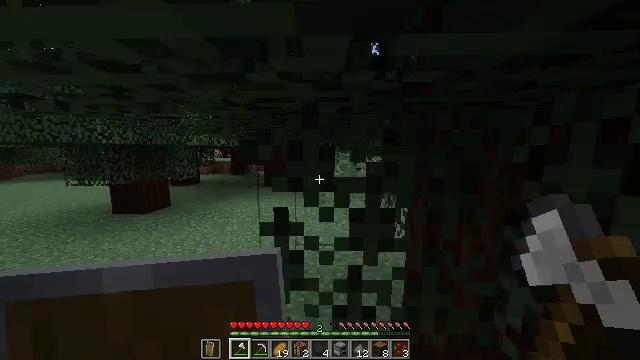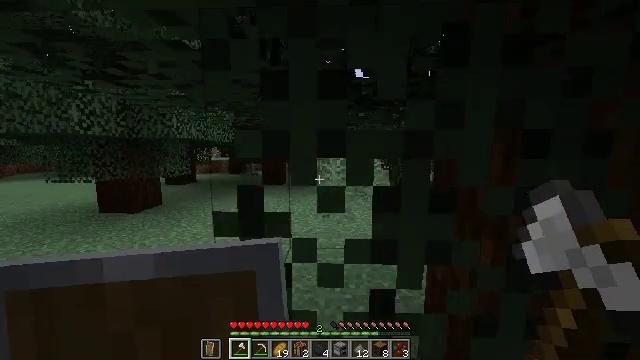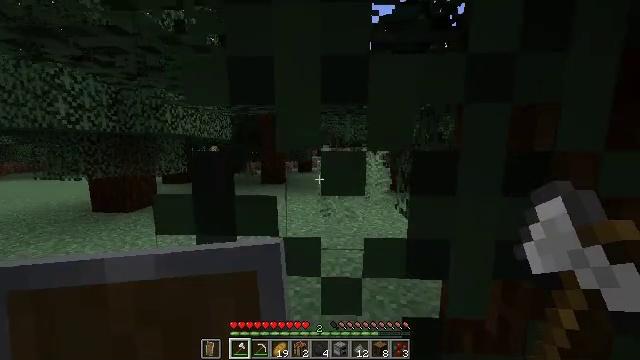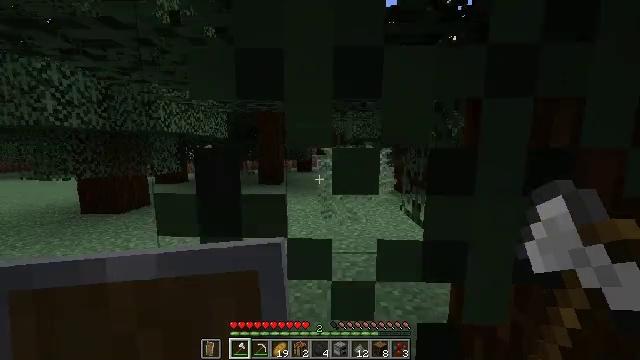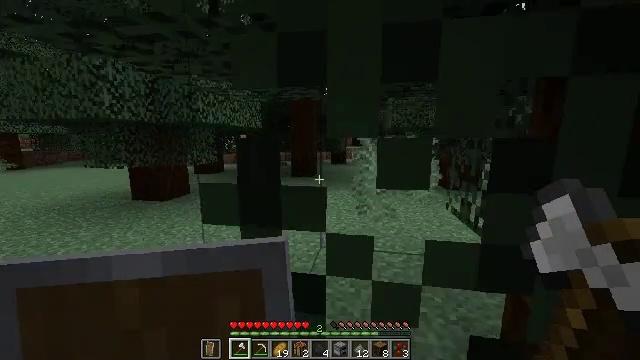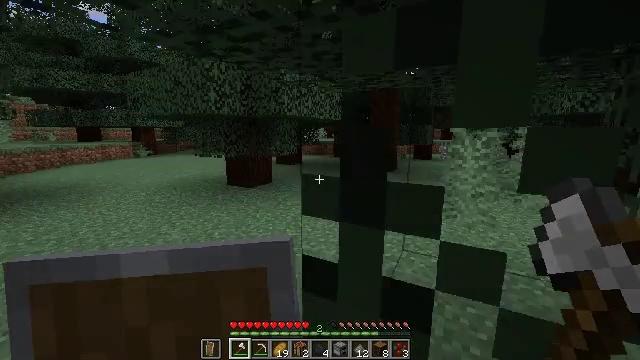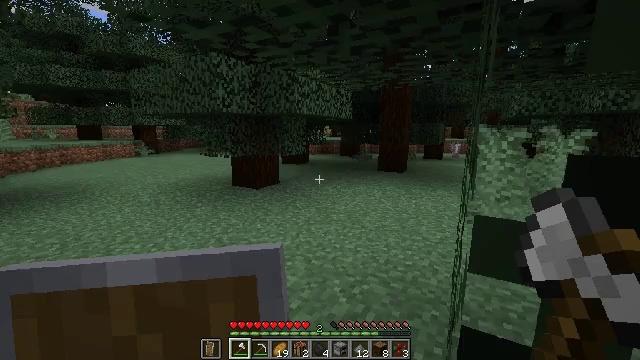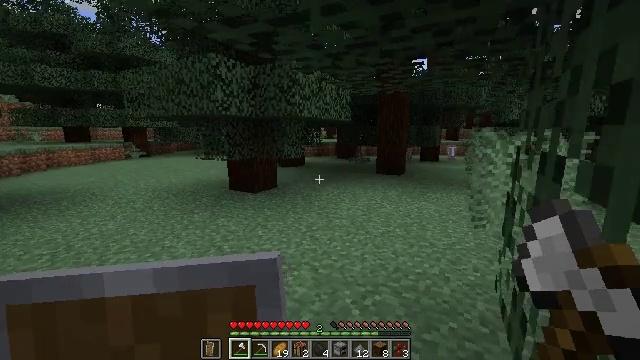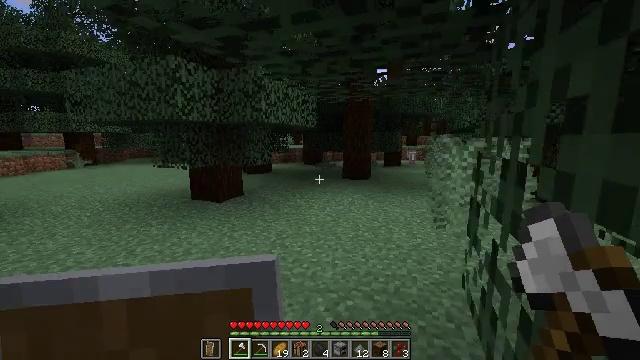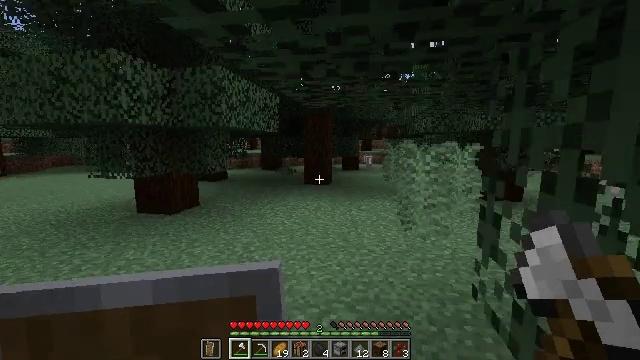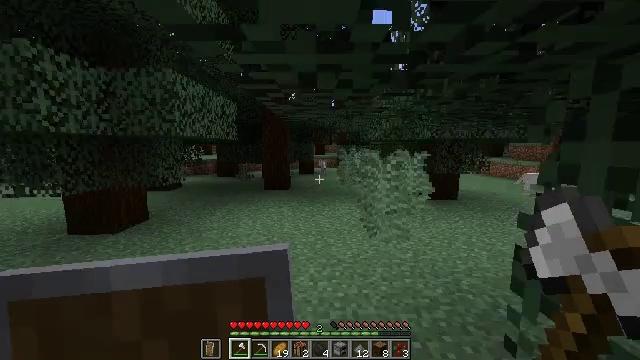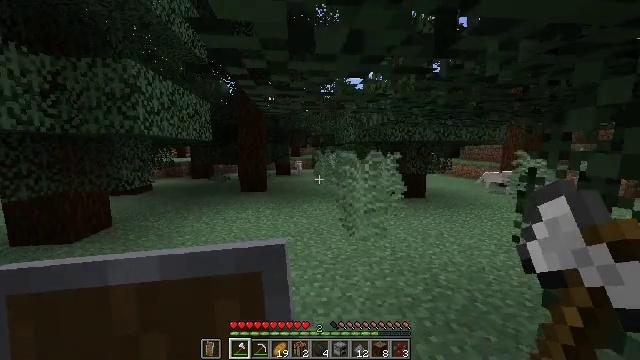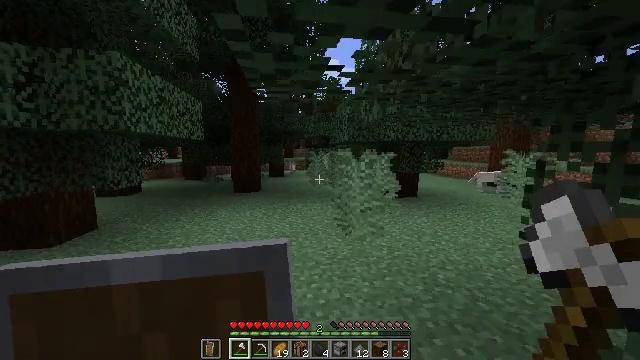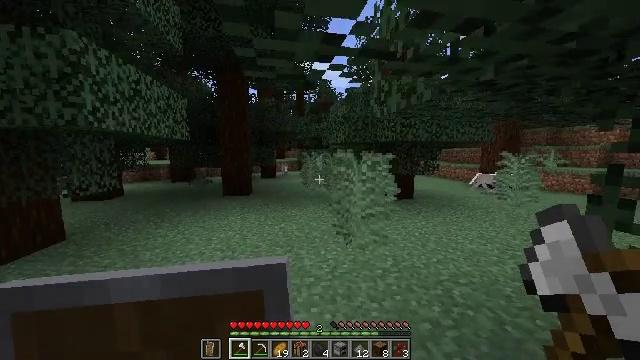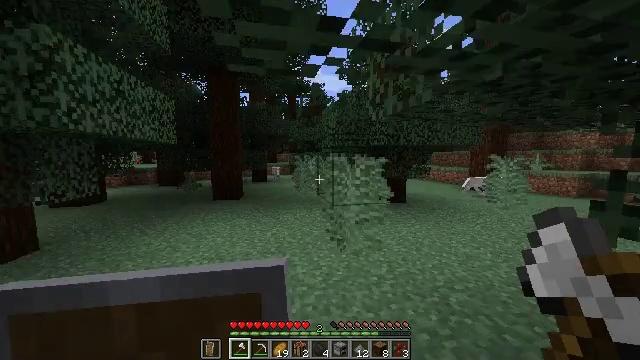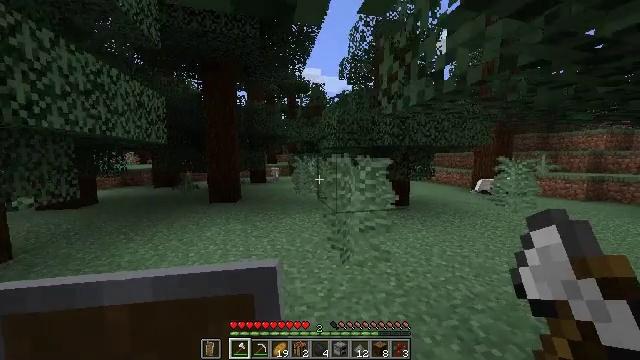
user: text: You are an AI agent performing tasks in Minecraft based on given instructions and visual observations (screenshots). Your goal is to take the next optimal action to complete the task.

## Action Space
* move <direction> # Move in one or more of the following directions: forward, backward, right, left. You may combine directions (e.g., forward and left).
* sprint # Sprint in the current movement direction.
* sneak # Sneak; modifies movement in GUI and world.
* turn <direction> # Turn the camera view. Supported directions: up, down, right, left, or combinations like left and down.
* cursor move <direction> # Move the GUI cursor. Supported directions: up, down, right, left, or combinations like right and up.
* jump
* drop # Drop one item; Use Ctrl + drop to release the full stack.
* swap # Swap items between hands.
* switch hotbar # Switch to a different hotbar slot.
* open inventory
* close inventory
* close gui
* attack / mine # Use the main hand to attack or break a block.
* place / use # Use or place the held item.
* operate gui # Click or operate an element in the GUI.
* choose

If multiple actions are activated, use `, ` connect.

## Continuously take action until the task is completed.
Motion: motion action
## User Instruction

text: Break the sweet berry bush to collect berries.
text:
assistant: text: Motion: move forward, sprint
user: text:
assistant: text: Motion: move forward, sprint
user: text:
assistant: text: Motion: move forward, sprint
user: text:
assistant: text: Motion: move forward, sprint, turn left and down
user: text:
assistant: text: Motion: move forward and move left, sprint, turn left and down
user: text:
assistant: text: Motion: move forward and move left, sprint
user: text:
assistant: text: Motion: move forward and move left, sprint, turn right
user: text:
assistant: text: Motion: move forward and move left, sprint, turn right and up
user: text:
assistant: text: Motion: move forward and move left, sprint, turn right and up
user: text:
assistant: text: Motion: move forward, sprint, turn right, jump
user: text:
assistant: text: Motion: move forward, sprint, turn right, jump
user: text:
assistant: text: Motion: move forward, sprint, turn right, jump
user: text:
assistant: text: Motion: move forward, sprint, turn right
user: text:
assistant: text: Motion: move forward, sprint, turn right
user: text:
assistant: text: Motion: move forward, sprint
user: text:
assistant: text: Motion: move forward, sprint, jump
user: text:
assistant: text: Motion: move forward, sprint, jump
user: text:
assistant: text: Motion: move forward, sprint, turn right
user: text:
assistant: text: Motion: move forward, sprint, turn right, jump
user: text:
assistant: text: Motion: move forward, sprint, jump
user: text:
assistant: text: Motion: move forward, sprint
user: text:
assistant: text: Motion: move forward, sprint
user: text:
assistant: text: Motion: move forward, sprint
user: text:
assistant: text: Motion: move forward, sprint
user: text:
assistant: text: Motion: move forward, sprint, turn right and down
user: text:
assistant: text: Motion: move forward, sprint, turn right and down
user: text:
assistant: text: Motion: move forward, sprint, turn right
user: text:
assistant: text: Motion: move forward, sprint, turn left and down
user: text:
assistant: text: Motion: move forward and move left, sprint, turn left
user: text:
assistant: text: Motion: move forward and move left, sprint, turn left